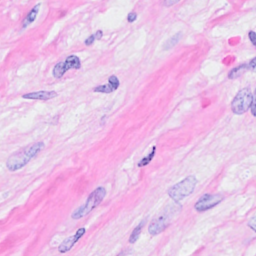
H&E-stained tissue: Breast